Question: I try to get all these css styles in to one statement but i am getting some problem with this. Here i have 'background-position' property. How do i write the following one.
'''
.tabbing1 a{
background-repeat:no-repeat;
background-position:left;
background-image: url('../images/nbr.png');
}
'''
I tried in this way but having some problem,
'''
background: url('../images/nbr.png') left no-repeat
'''

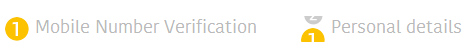
Answer: Background position can take either one or two values:
'''
background-position: <xvalue> <yvalue>
'''
OR
'''
background-position: <xvalue and yvalue>
'''
Where the values can be pixels, percents, key words like 'center', 'left', 'right', 'top', or 'bottom', etc.
More details here: <URL>